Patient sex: M
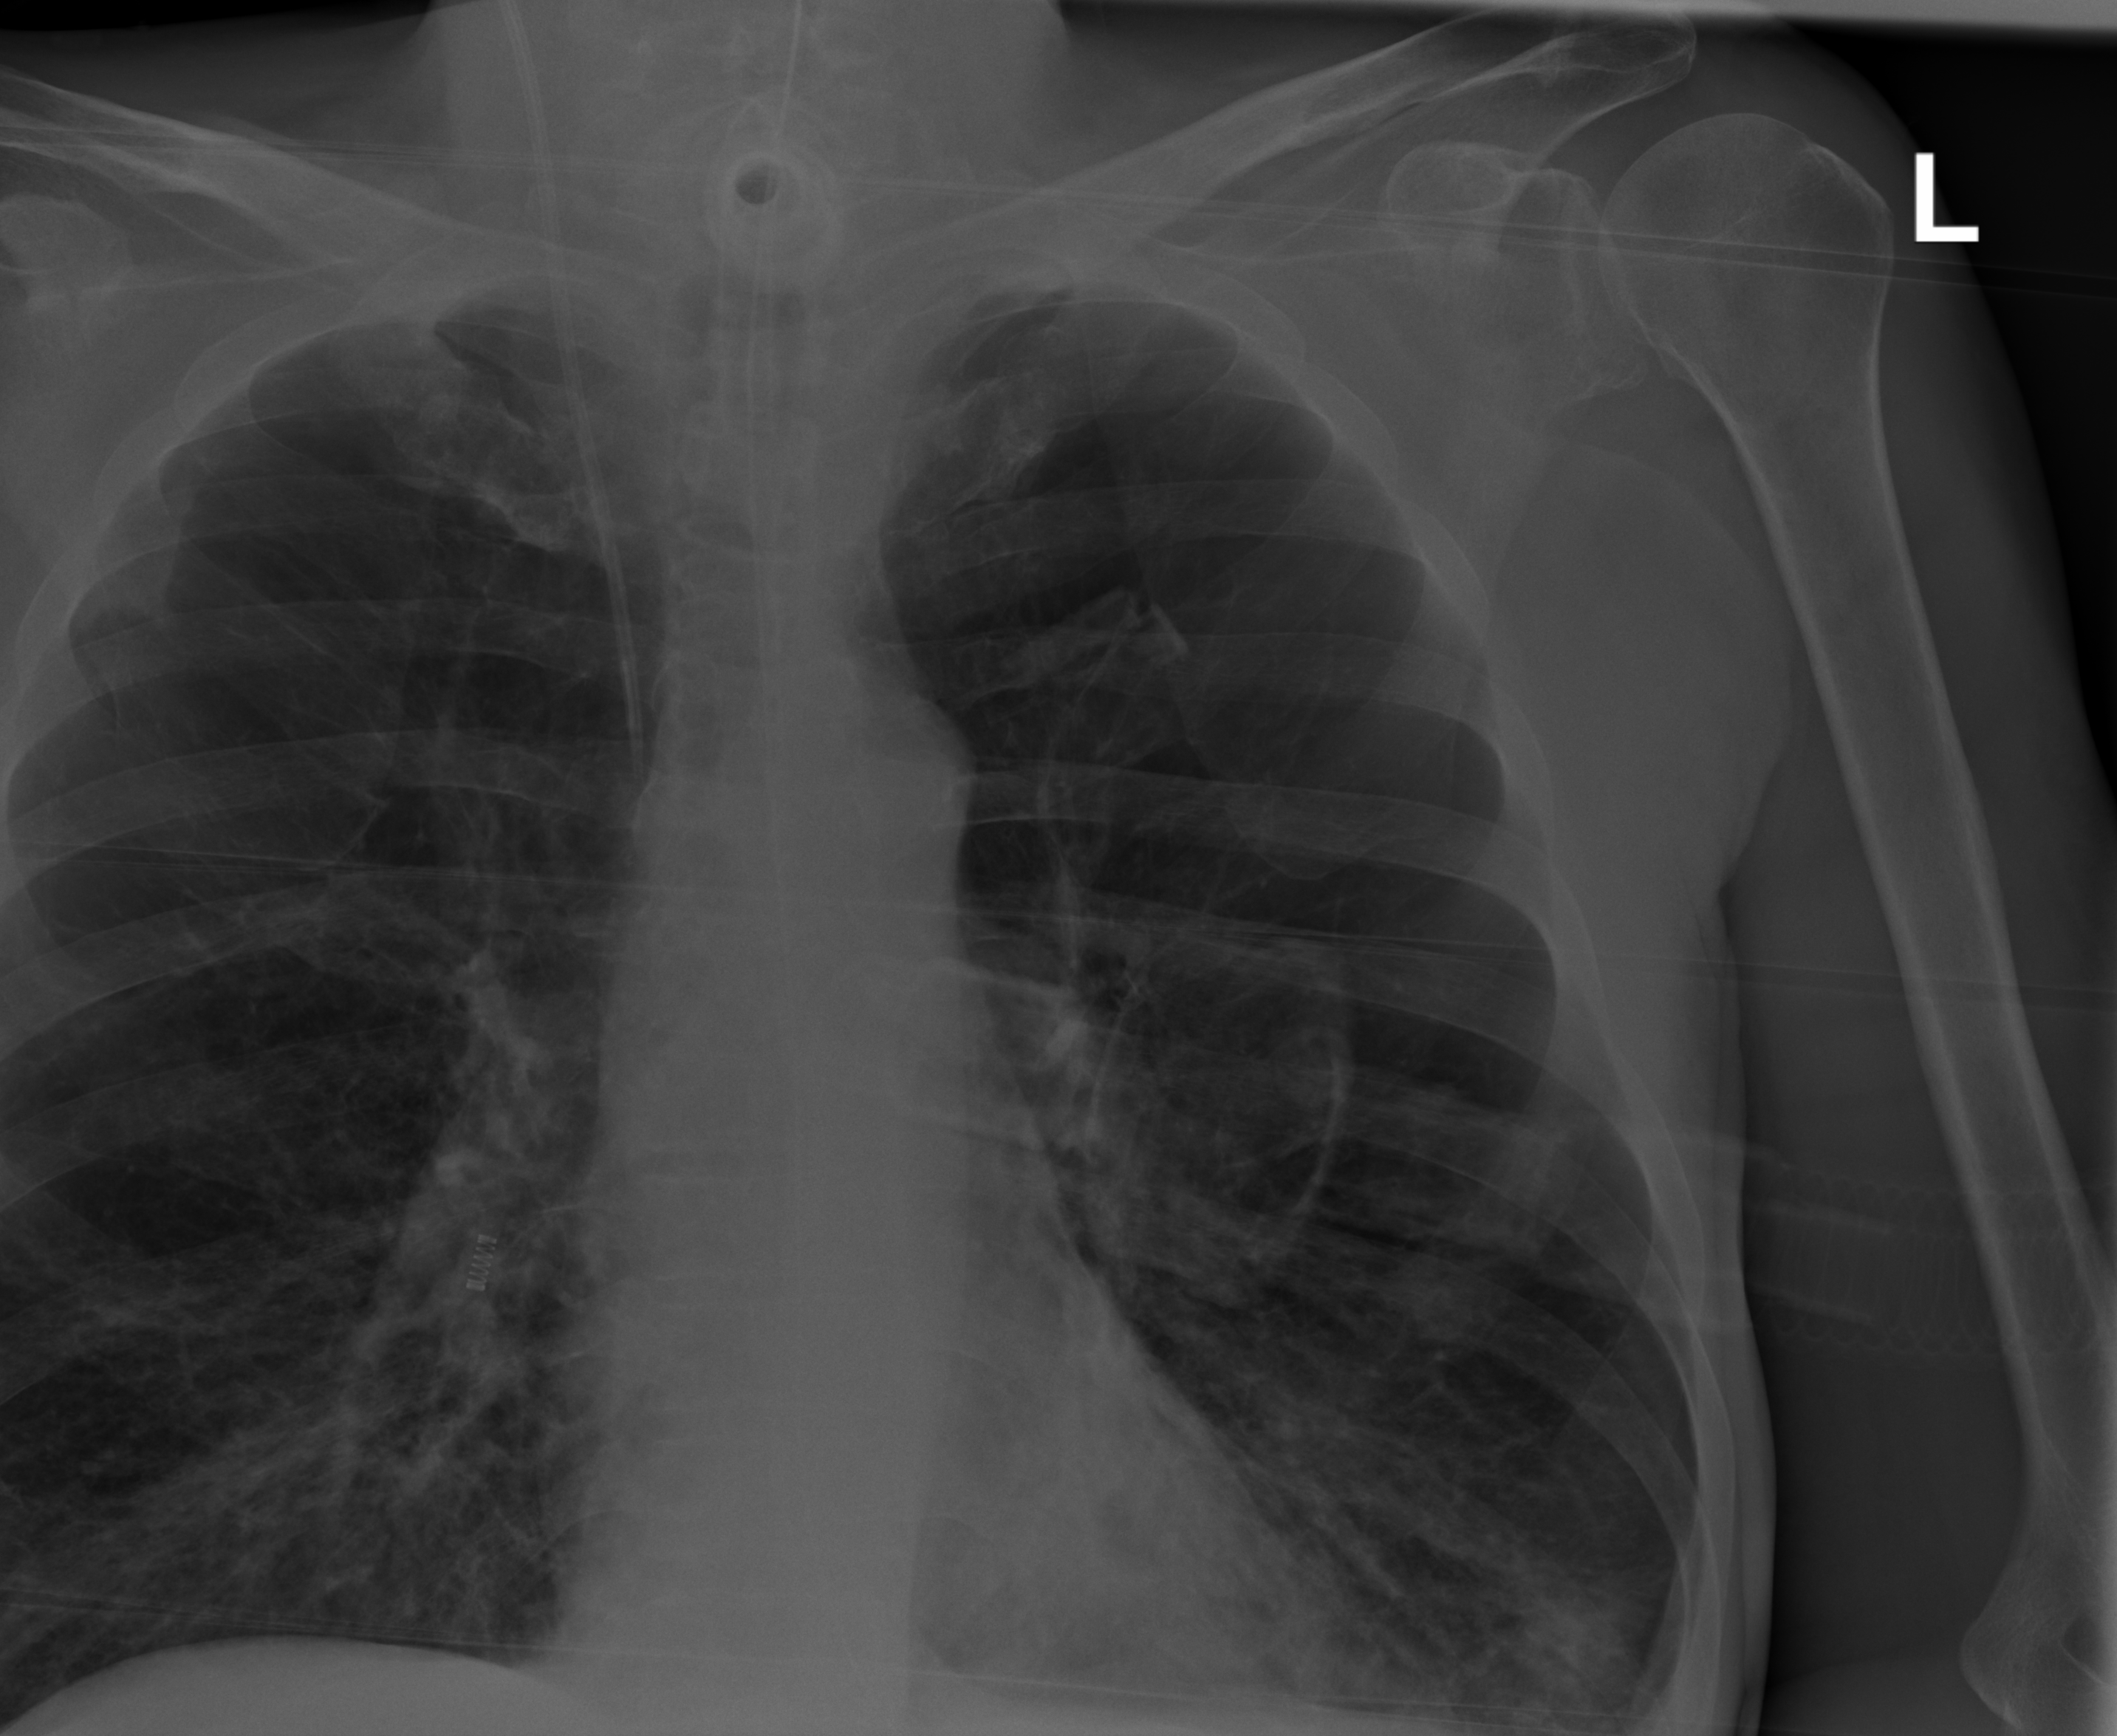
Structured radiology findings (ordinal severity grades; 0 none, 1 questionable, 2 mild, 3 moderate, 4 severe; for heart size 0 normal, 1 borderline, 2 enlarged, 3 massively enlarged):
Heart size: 0
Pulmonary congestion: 0
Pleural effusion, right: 0
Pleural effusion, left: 0
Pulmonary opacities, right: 2
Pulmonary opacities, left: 2
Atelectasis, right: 2
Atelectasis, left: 2